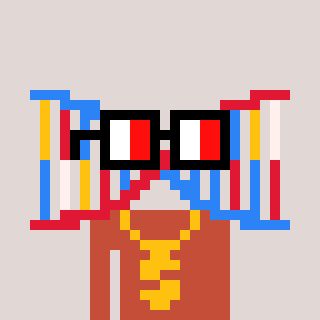
a pixel art character with square glasses with black frames and red eyes, a dna-shaped head and a rust-colored body on a warm background